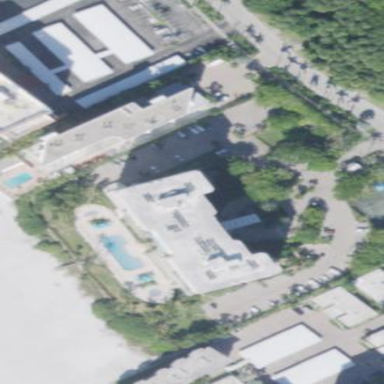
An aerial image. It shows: Hotel building.